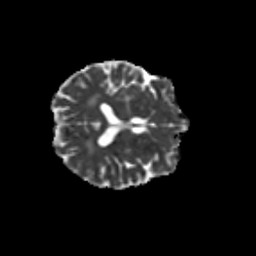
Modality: MD
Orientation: axial
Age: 64
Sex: female
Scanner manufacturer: siemens
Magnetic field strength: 3 T
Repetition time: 8.6 s
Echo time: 0.095 s